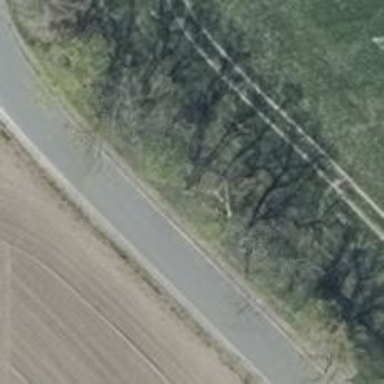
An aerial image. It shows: Row of deciduous broadleaved trees.